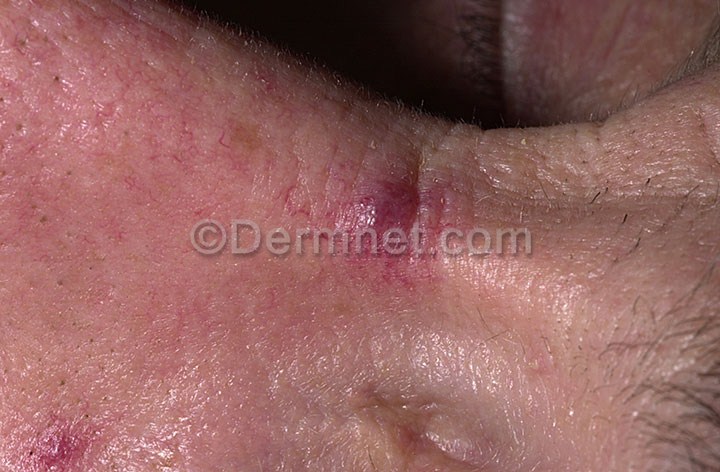
Disease: Vascular Tumors